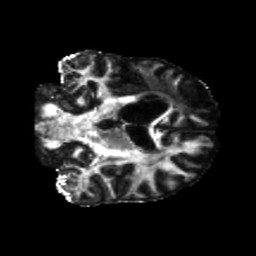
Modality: FA
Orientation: coronal
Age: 56
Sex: male
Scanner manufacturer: siemens
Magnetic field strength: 3 T
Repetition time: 5.25 s
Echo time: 0.08 s